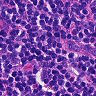
Metastatic tissue present: no